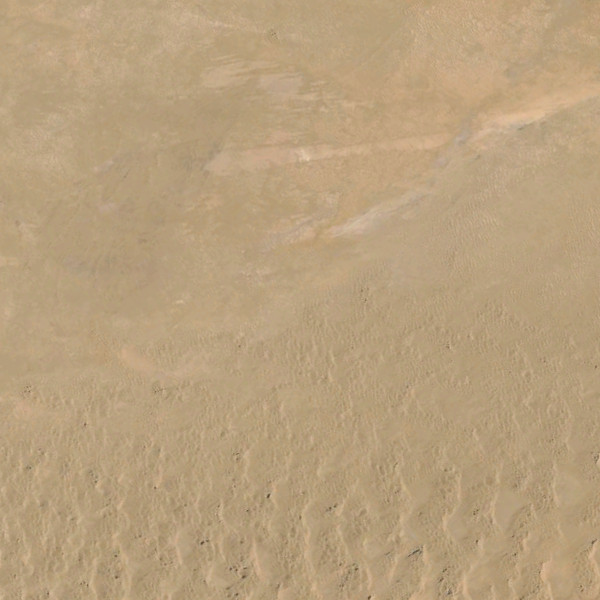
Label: Desert